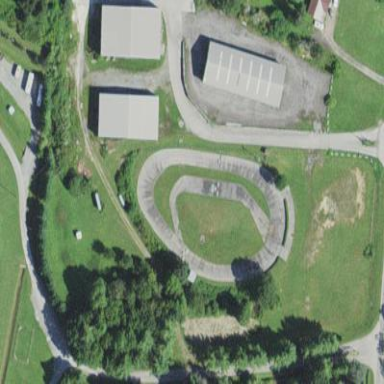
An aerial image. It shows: Raceway for motor sports.